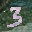
Label: 3